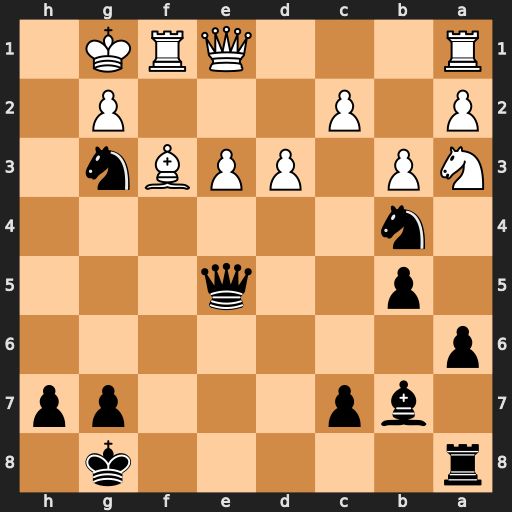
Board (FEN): r5k1/1bp3pp/p7/1p2q3/1n6/NP1PPBn1/P1P3P1/R3QRK1
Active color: b
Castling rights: -
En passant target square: -
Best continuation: Nxf1 Bxb7 Rf8